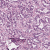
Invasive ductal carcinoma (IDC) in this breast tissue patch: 1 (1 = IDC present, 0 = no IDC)